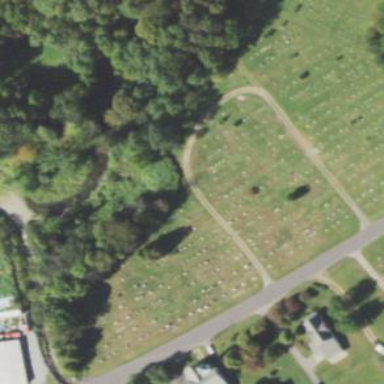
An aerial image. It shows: Cemetery.